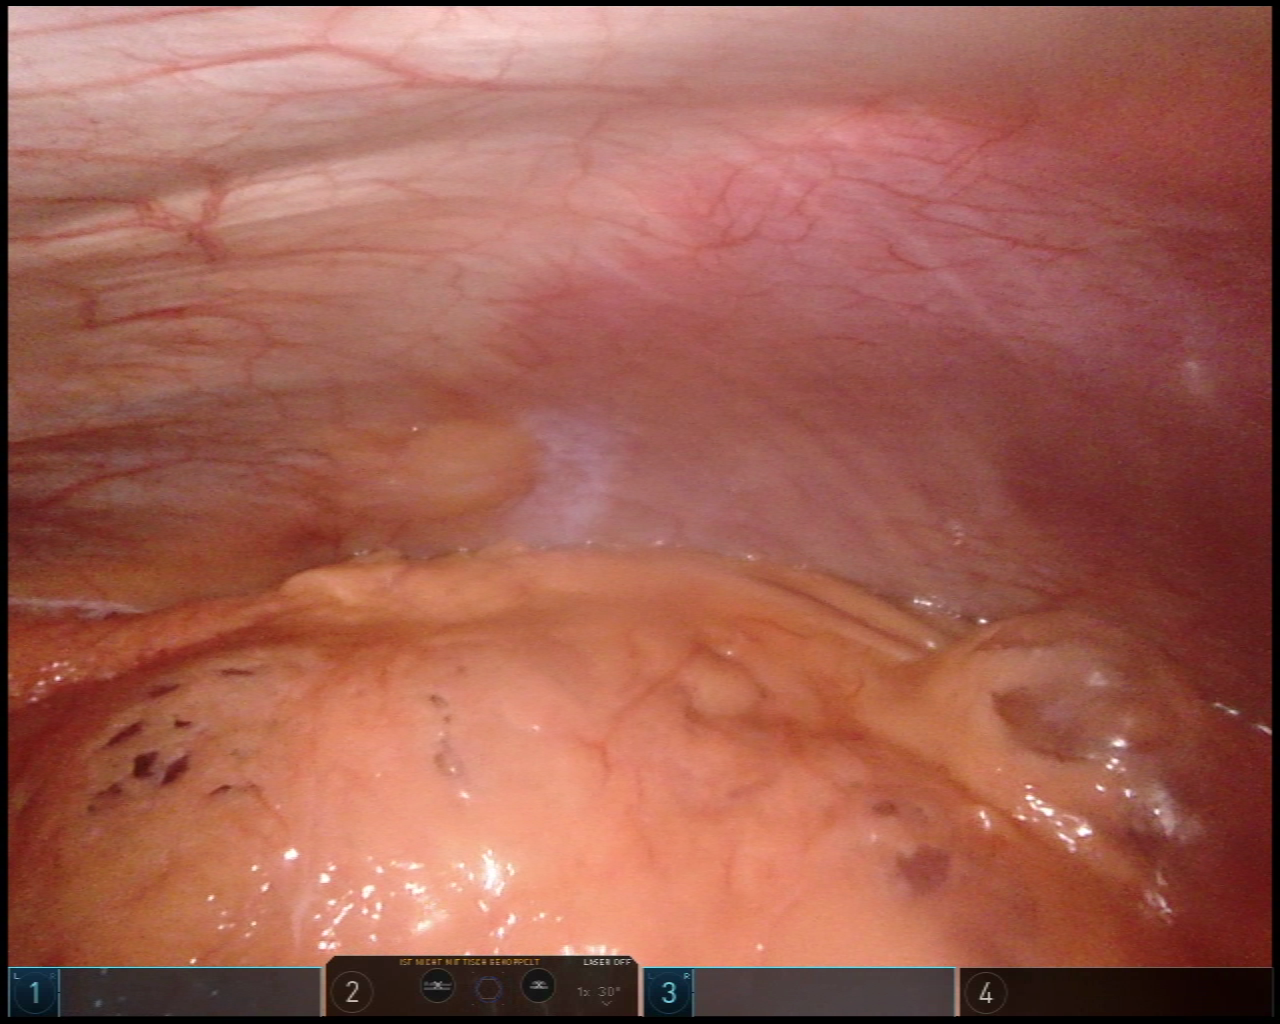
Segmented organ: abdominal_wall
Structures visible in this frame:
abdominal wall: yes
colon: no
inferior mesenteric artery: no
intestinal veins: no
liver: no
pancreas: no
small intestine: no
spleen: no
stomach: no
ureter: no
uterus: no
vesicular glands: no